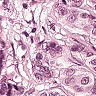
Metastatic tissue present: yes